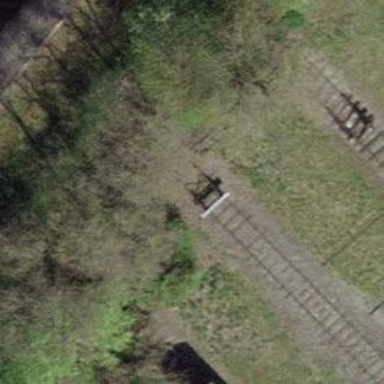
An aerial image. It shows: Railway buffer stop.